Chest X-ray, AP view. Patient: 28 years old, sex M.
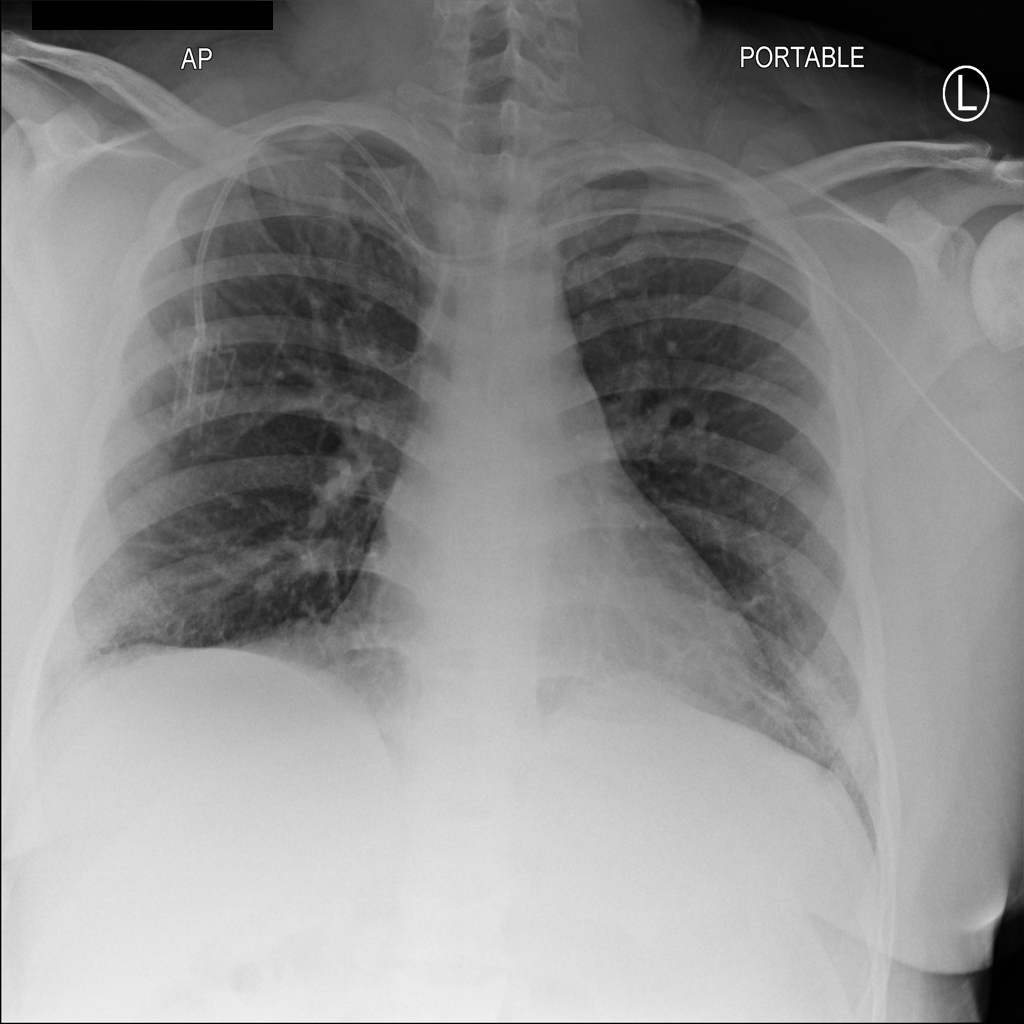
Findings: No Finding